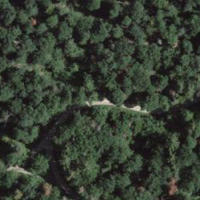
EUNIS habitat code: 41
Species observed at this site:
Hippocrepis emerus